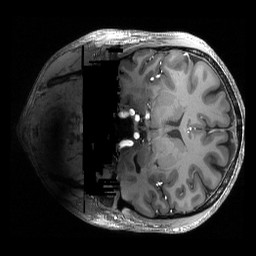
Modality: T1w
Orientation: coronal
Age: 24
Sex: female
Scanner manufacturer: siemens
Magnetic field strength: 6.98 T
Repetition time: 2.53 s
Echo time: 0.00176 s